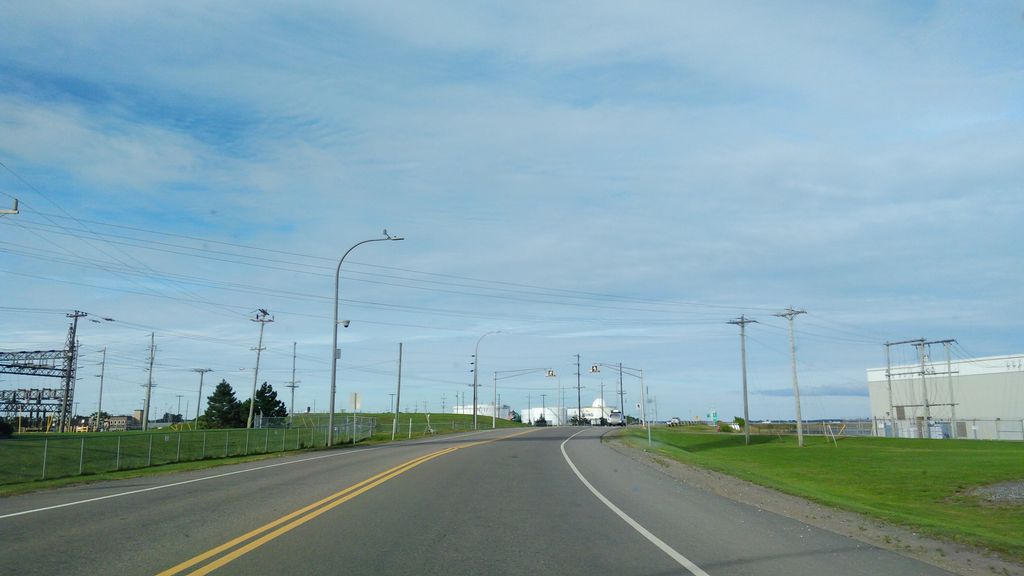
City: charlottetown